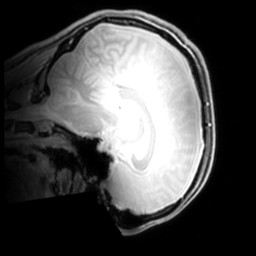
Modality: PDw
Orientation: sagittal
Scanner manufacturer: philips
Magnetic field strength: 7 T
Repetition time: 0.008 s
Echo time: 0.001974 s